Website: macys
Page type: delivery-shipping
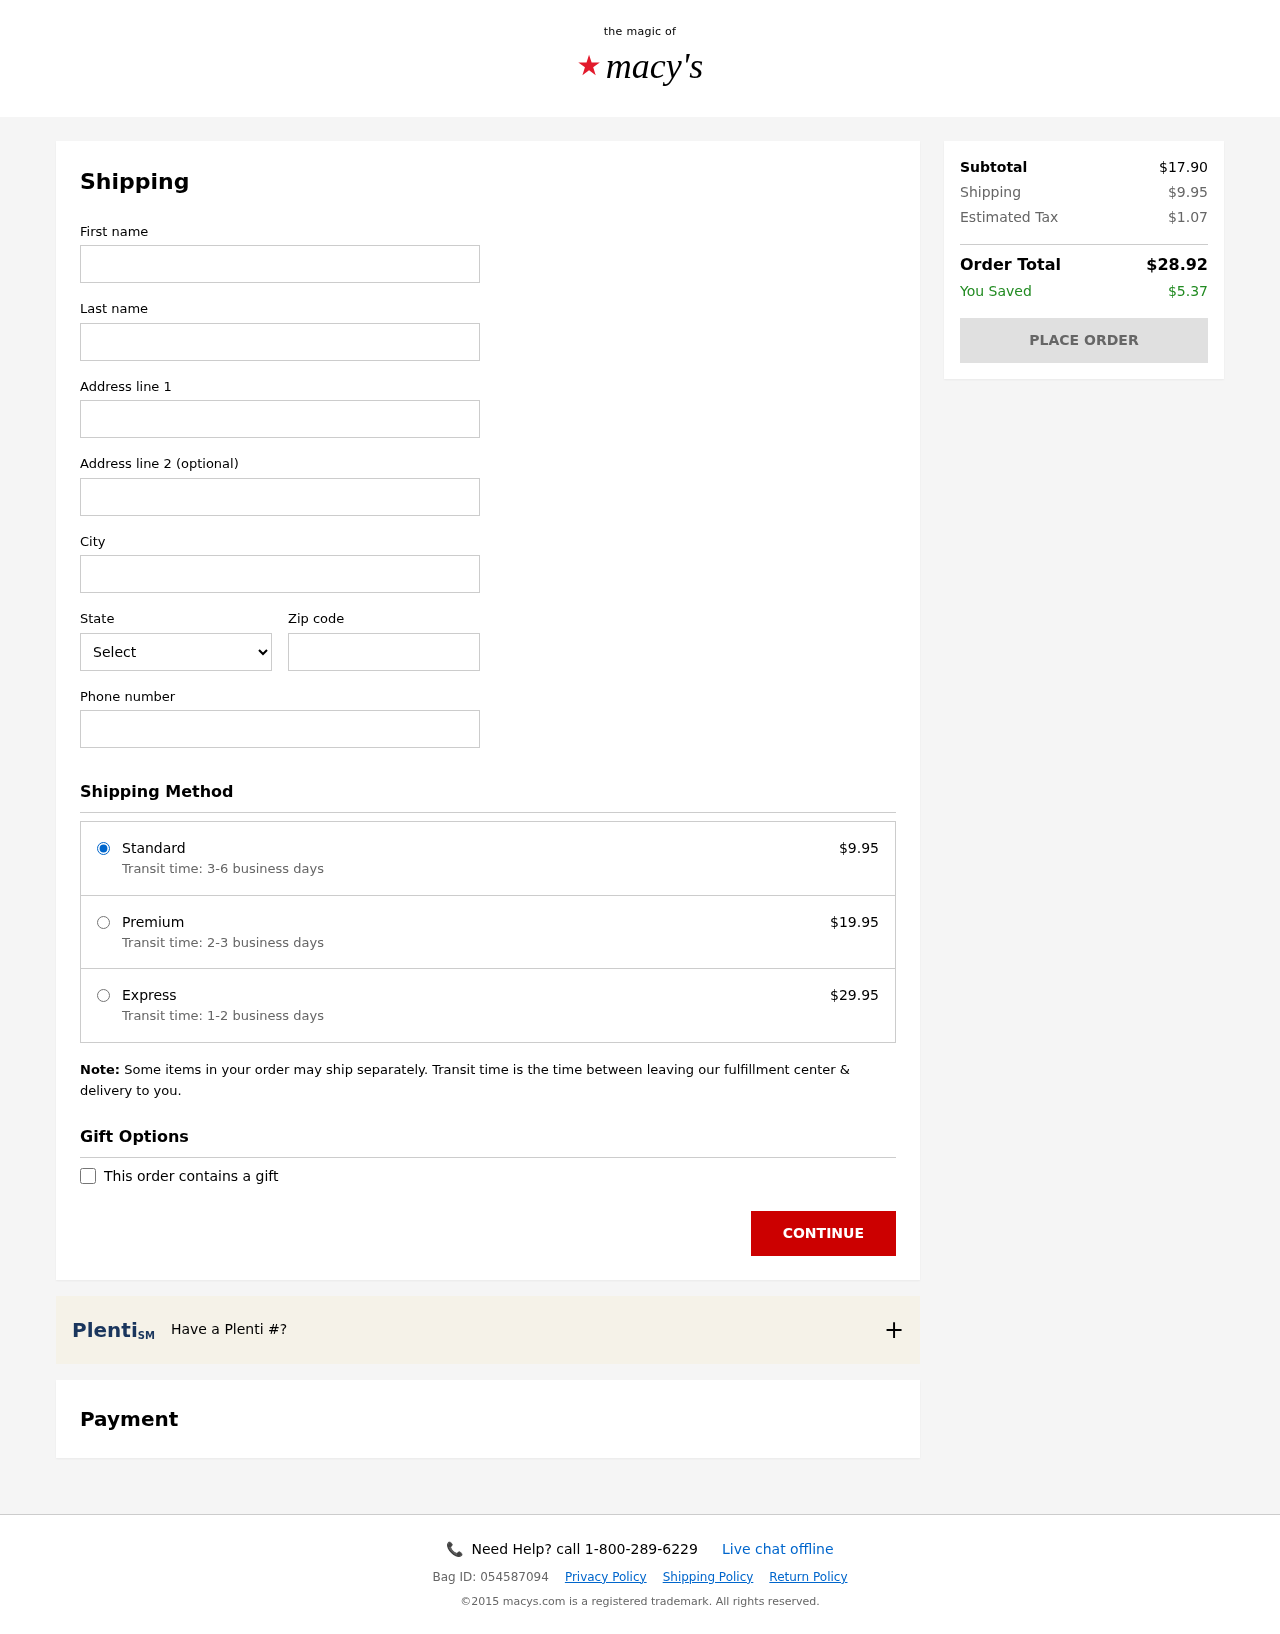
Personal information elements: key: PII_CITY
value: Hollowayshire
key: PII_FIRSTNAME
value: Nancy
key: PII_LASTNAME
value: Smith
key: PII_PHONE
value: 5657315807
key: PII_POSTCODE
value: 15287
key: PII_STATE_ABBR
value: MP
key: PII_STREET
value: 8938 Paul Orchard Apt. 697
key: PII_STREET2
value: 4592 Jacob Wall Apt. 009
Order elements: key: ORDER_SHIPPING_COST
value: $9.95
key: ORDER_SHIPPING_PREMIUM
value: $19.95
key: ORDER_SHIPPING_EXPRESS
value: $29.95
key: ORDER_SUBTOTAL
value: $17.90
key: ORDER_TAX
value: $1.07
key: ORDER_TOTAL
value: $28.92
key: ORDER_SAVINGS
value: $5.37